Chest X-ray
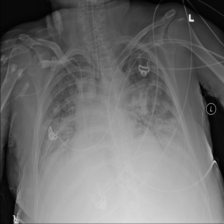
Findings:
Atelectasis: negative
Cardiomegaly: negative
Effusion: negative
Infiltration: negative
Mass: negative
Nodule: negative
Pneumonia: negative
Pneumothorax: negative
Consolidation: negative
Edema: negative
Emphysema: negative
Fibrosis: negative
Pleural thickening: negative
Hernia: negative